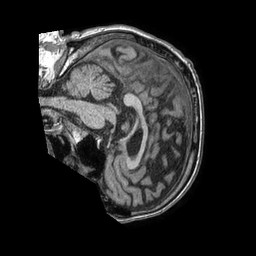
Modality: T1w
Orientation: sagittal
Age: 79
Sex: male
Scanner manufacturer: philips
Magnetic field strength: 1.5 T
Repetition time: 0.007884 s
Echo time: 0.003622 s